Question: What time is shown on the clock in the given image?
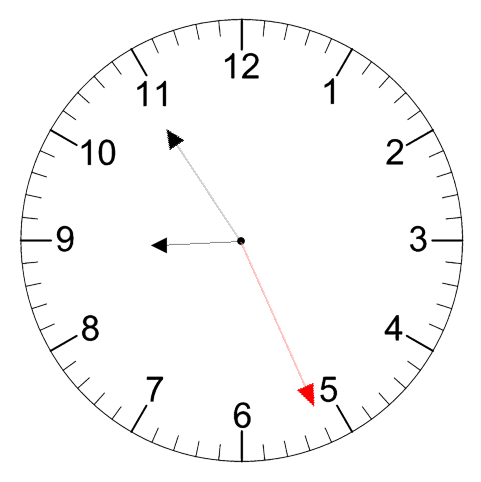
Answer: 08:54:26